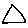
Label: triangle